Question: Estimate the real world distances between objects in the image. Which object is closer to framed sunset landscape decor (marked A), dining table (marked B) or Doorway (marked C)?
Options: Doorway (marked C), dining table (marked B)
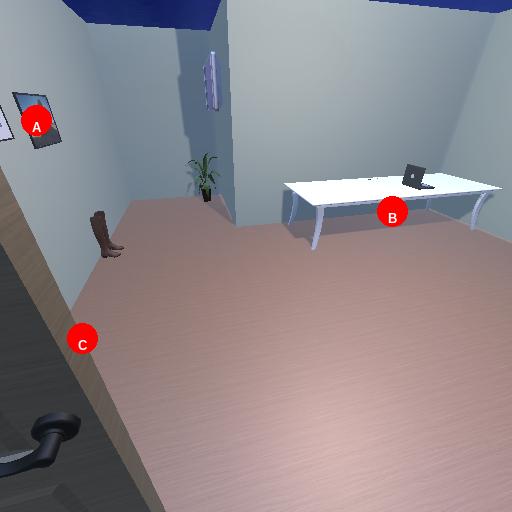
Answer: Doorway (marked C)